Field crop: maize
Growth stage: 1
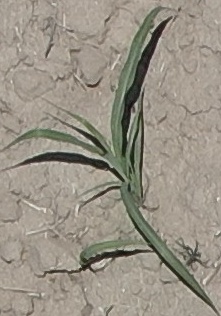
Species: sorghum